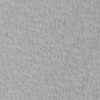
Atmospheric dust classification: not_dusty